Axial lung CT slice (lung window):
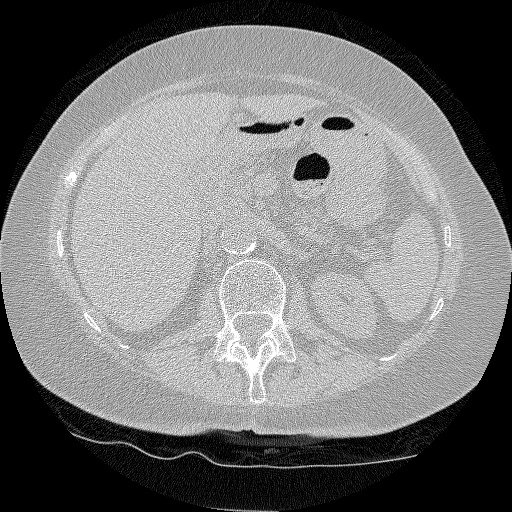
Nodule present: no